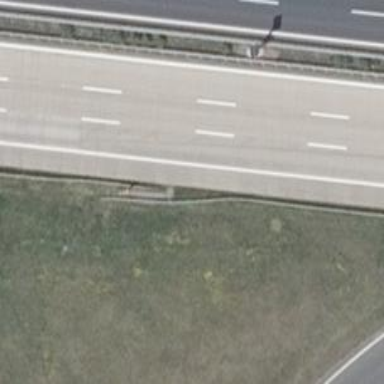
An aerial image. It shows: Concrete motorway.